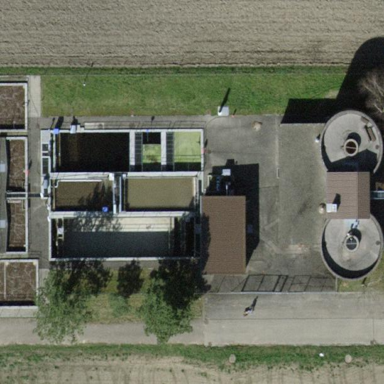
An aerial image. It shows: View of wastewater plant.